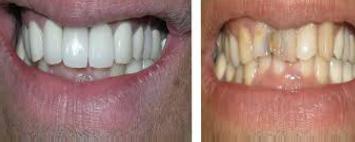
Condition: Tooth Discoloration